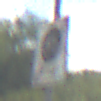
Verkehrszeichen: EndeFahrradzone
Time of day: Midday
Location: Outdoor (Nature)
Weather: PartlyCloudy
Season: NotSpecified
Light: Natural